Interaction volume radius: 10 \u00c5
Interaction volume height: 15 \u00c5
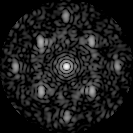
Disorder parameter: 0.4423